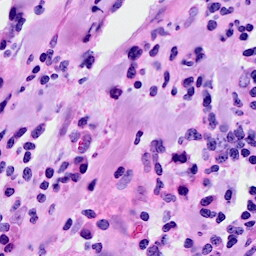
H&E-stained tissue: Breast